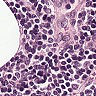
Metastatic tissue present: no